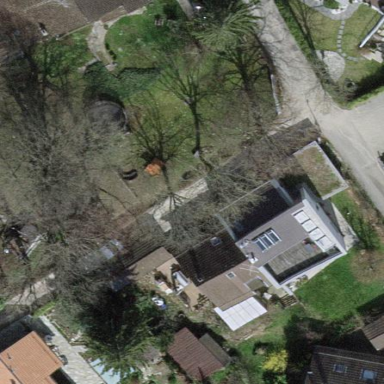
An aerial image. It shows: Garden surrounded by fence.